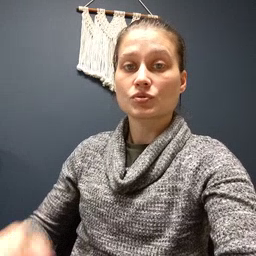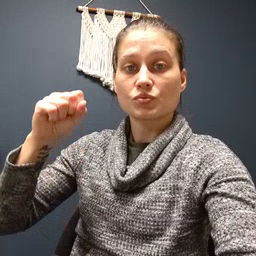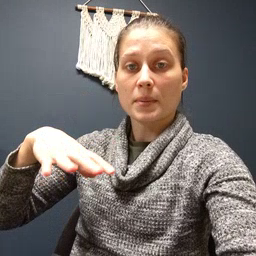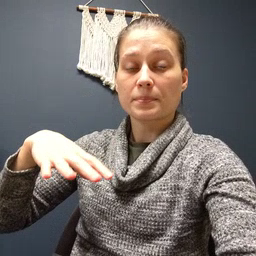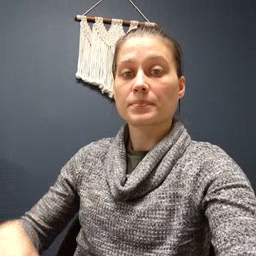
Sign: drop